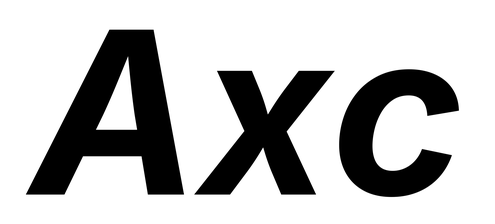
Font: Inter-Italic_Bold_Italic